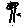
Label: tree